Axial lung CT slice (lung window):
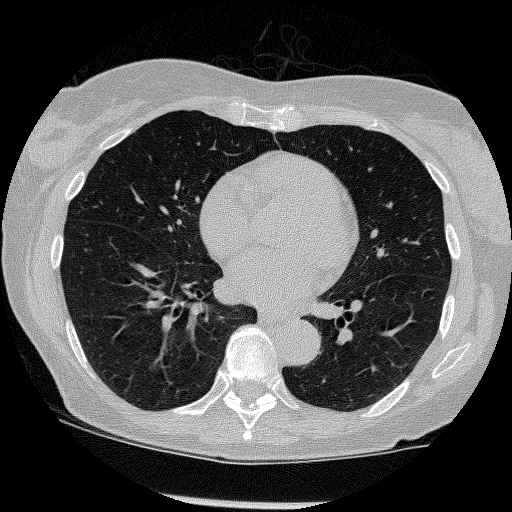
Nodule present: no